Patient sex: M
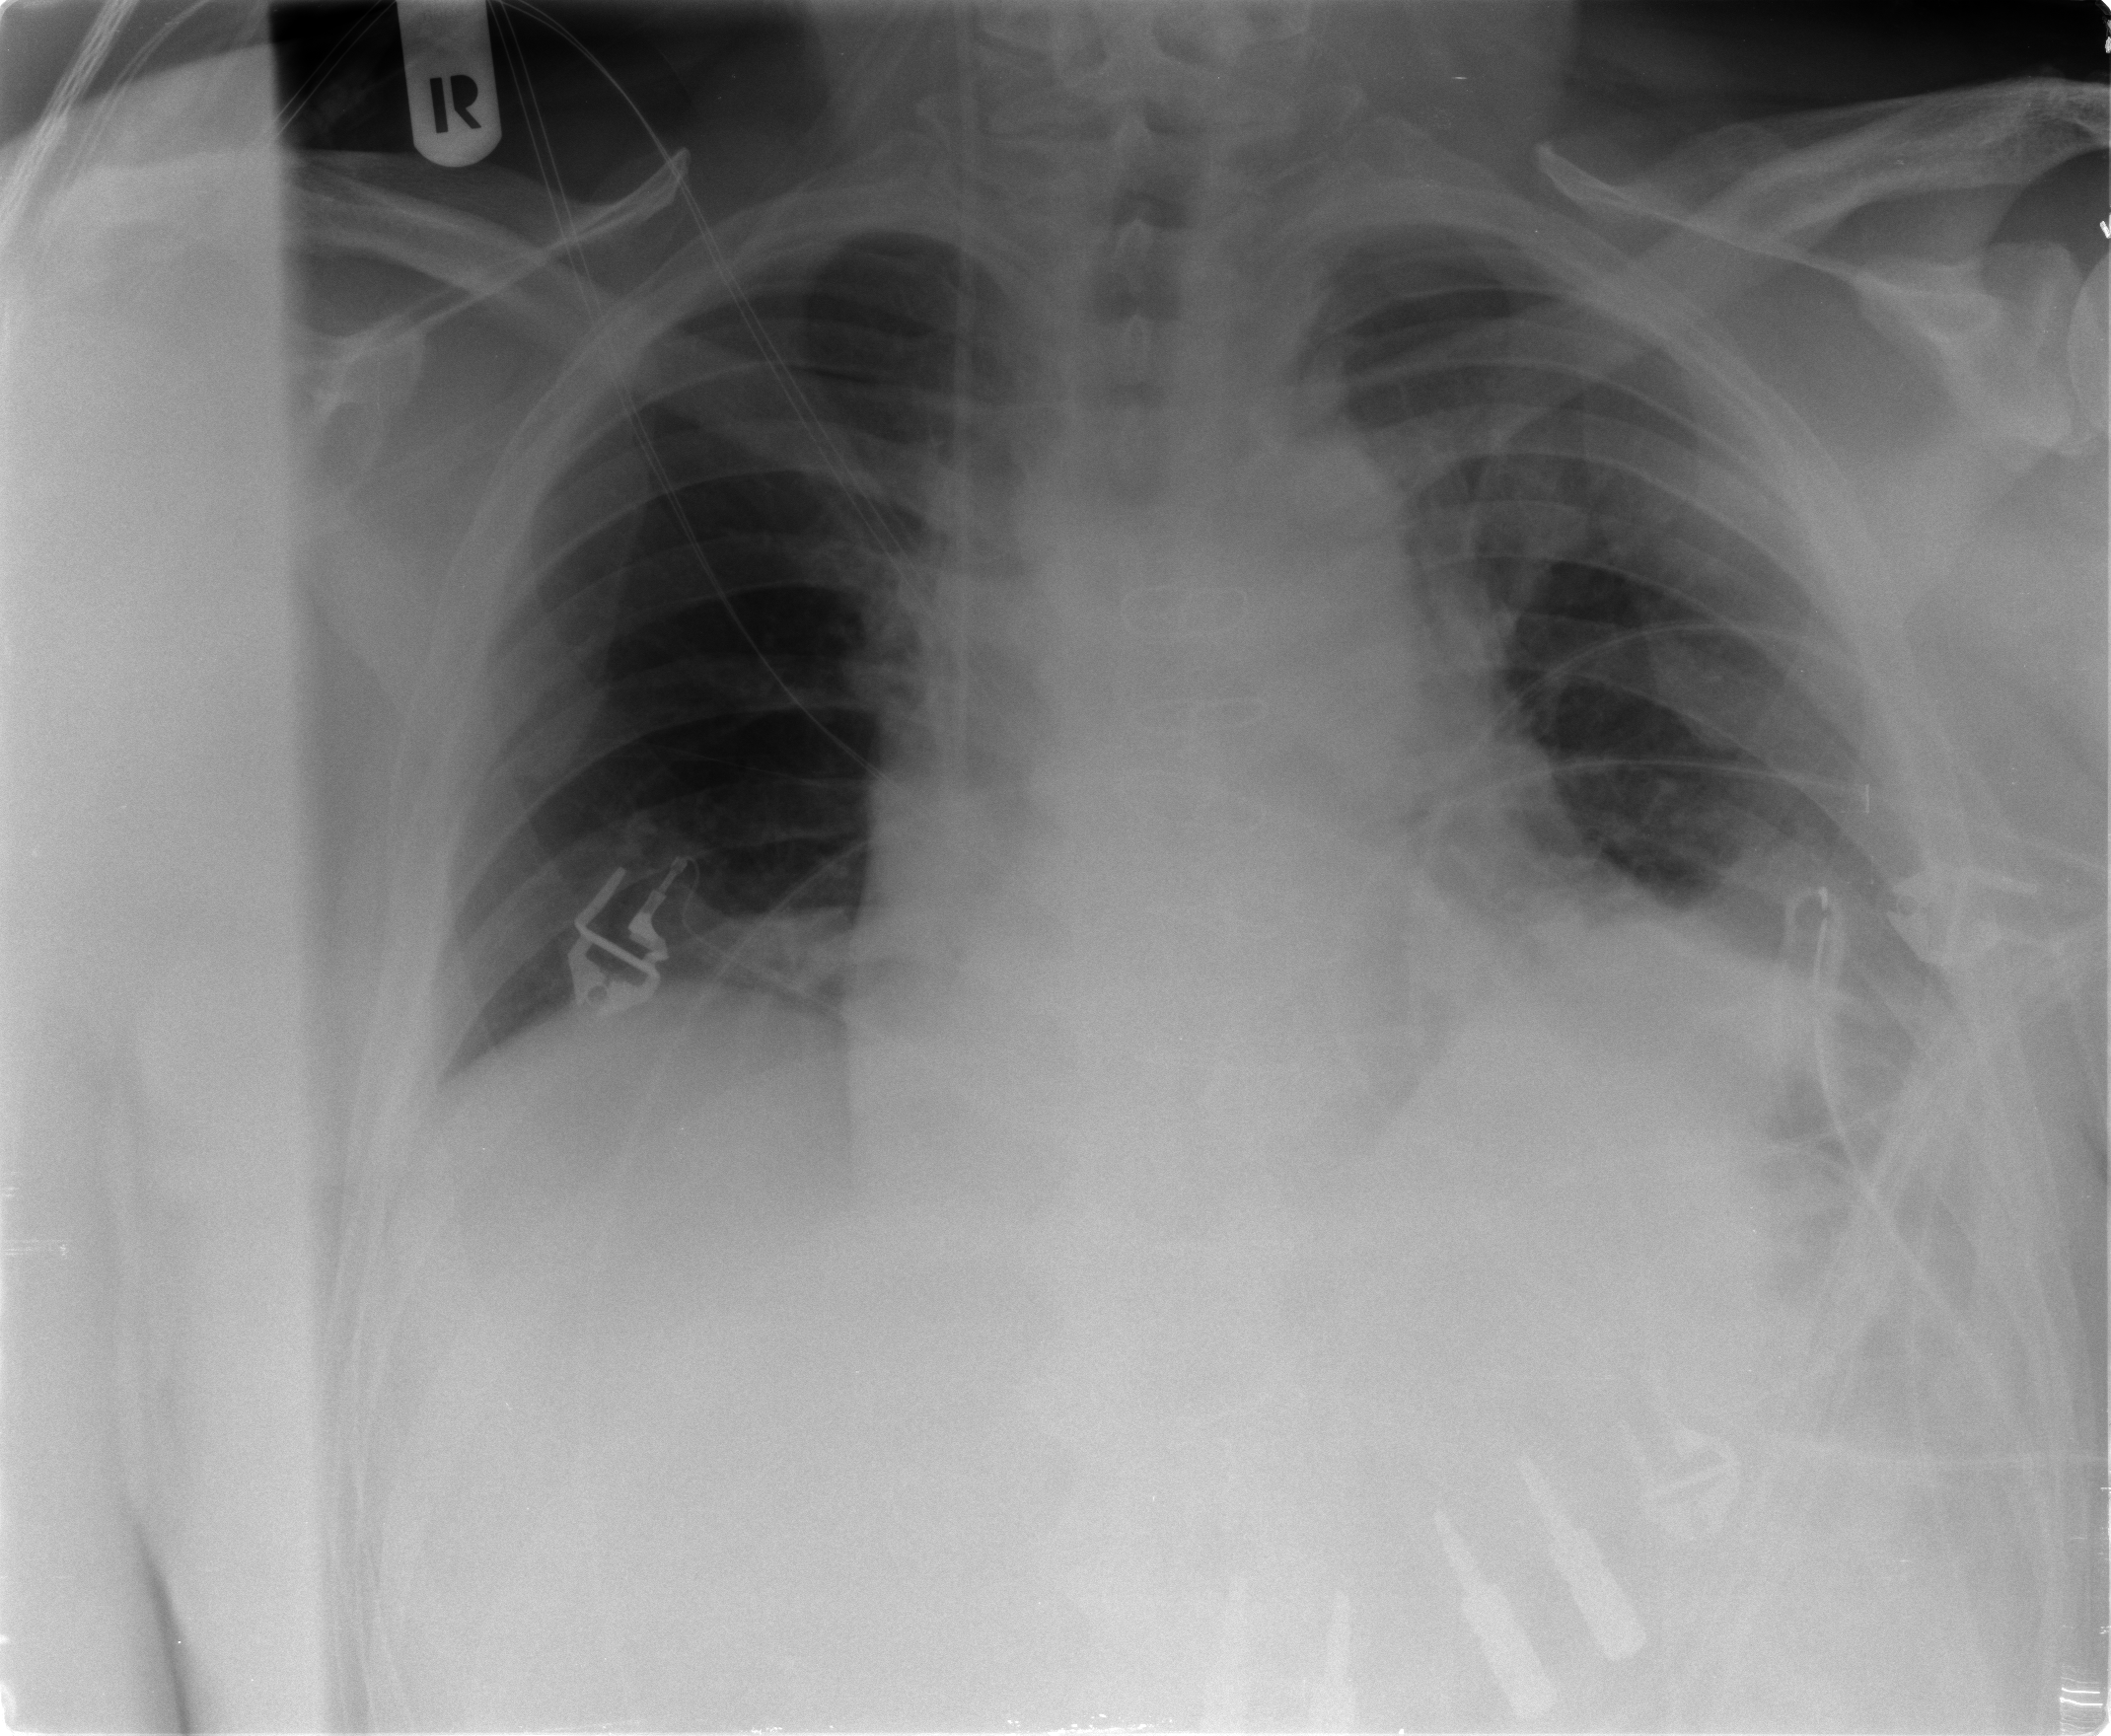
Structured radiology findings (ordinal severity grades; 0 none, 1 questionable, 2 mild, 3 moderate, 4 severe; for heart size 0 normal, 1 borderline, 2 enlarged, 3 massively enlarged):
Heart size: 1
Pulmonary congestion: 1
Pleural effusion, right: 0
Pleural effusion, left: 0
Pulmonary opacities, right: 0
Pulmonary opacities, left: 1
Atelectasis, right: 2
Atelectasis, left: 1